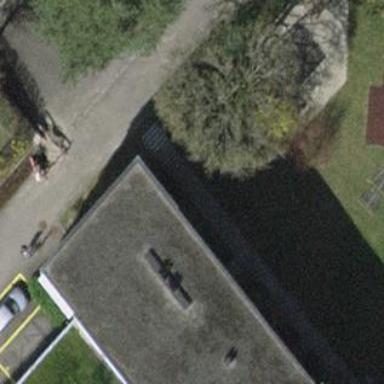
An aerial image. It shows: View of roof of building.